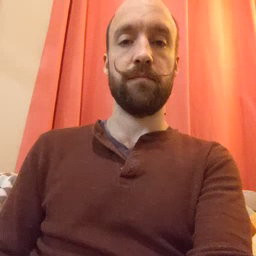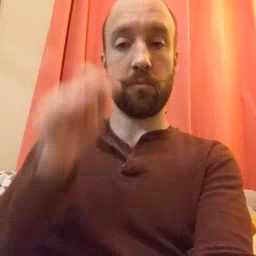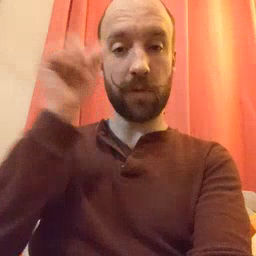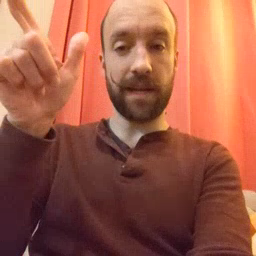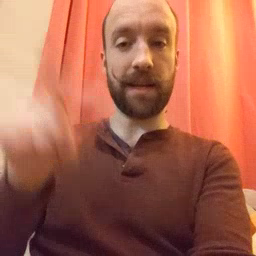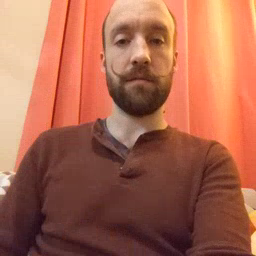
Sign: wake